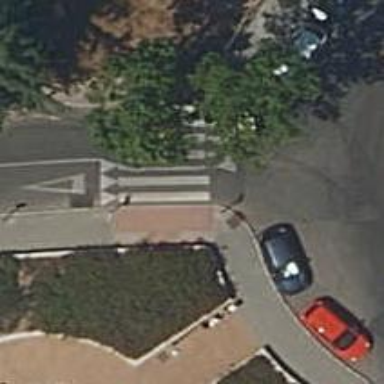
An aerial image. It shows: Uncontrolled crossing on the road.